Question: hi i am trying to upgrade my app to support iOS arm64 after adding arm64
Tableview cells Overlap on each (on iPhone 5s , 6 ,6+)
with arm64

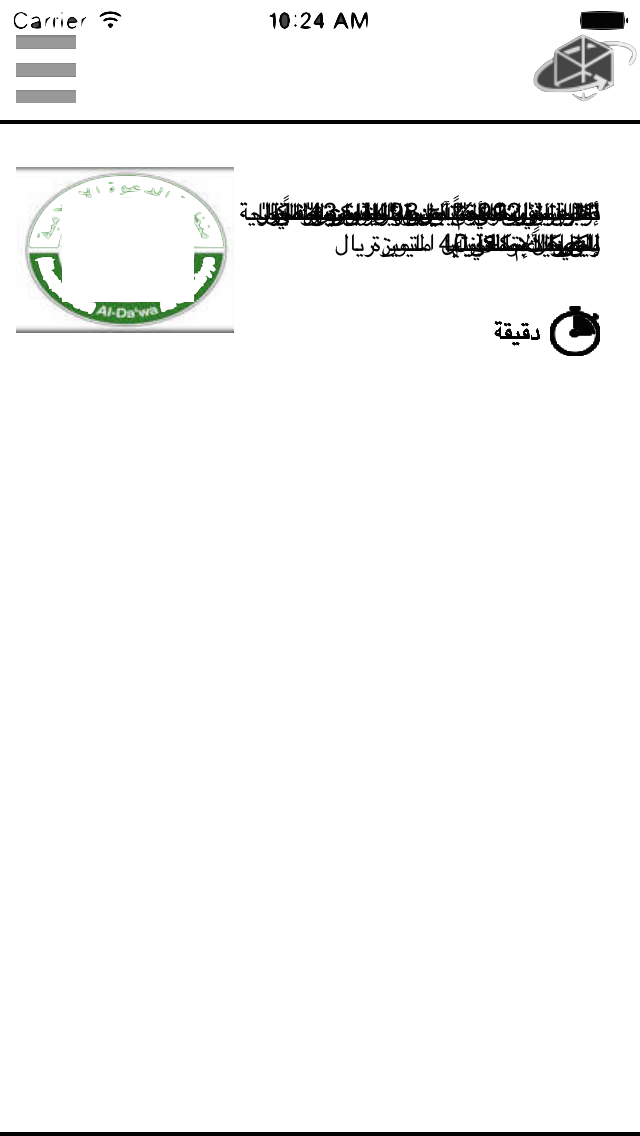
Answer: The problem is due to precision from 32bit to 64bit.
Use Apple provided typedef primitive type, make all 'int' to be 'NSInteger' and float to 'CGFloat'.
Pay attention that if you perform some calculation that should return a float number is really returning a float, if you divide 2 'int's they will return an 'int' not a 'float'. In general if operands are of different types, the compiler will promote all to the largest or most precise type.